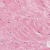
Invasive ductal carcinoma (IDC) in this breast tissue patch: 0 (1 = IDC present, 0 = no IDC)